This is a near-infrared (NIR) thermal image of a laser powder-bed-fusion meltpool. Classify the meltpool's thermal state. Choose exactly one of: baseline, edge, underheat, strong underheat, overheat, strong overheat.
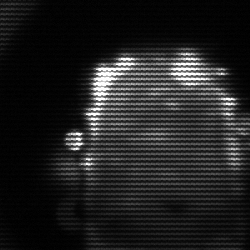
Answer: baseline